高三 · 计数
(本小题 12 分)

某种产品的广告费支出 $\mathrm{x}$ （单位：百万元）与销售额 $\mathrm{y}$ （单位：百万元）之间有如下的对应数据:

| $\mathrm{x}$ | 2 | 4 | 5 | 6 | 8 |
| :--- | :--- | :--- | :--- | :--- | :--- |
| $\mathrm{y}$ | 30 | 40 | 60 | 50 | 70 |

参考公式用最小二乘法求线性回归方程系数公式:

$$
\hat{b}=\frac{\sum_{i=1}^{n} x_{i} y_{i}-n \bar{x} \cdot \bar{y}}{\sum_{i=1}^{n} x_{i}^{2}-n(\bar{x})^{2}}, \hat{a}=\bar{y}-\hat{b} \bar{x}
$$

(1) 画出散点图;

(2) 求 $y$ 关于 $x$ 的线性回归方程.

（3）如果广告费支出为一千万元，预测销售额大约为多少百万元？
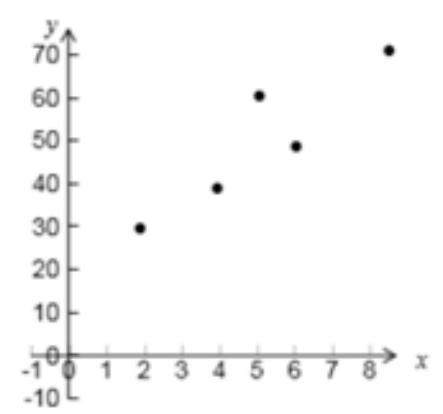
答案: (1) 【解析】 根据表格中的数据, 得到点 $(2,30),(4,40),(5,60),(6,50),(8,70)$,画在坐标系中, 得到散点图:（2）【解析】 由表格中的数据, 可得 $\bar{x}=\frac{2+4+5+6+8}{5}=5, \bar{y}=\frac{30+40+60+50+70}{5}=50$, $\sum_{i=1}^{5} x_{i}^{2}=2^{2}+4^{2}+5^{2}+6^{2}+8^{2}=145, \sum_{i=1}^{5} x_{i} y_{i}=2 	imes 30+4 	imes 40+5 	imes 60+6 	imes 50+8 	imes 70=1380$, $\hat{b}=\frac{\sum_{i=1}^{5} x_{i} y_{i}-5 x \bar{y}}{\sum_{i=1}^{5} x_{i}{ }^{2}-5(\bar{x})^{2}}=\frac{1380-5 	imes 5 	imes 50}{145-5 	imes 5^{2}}=6.5$ $\at{a}=\bar{y}-\hat{b} \bar{x}=50-6.5 	imes 5=17.5$于是所求的线性回归方程是 $\hat{y}=6.5 x+17.5$;(3) 【解析】 当 $x=10$ 时, $\hat{y}=6.5 	imes 10+17.5=82.5$ (百万元),即广告费支出为一千万元，预测销售额大约为 82.5 百万元.